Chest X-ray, AP view. Patient: 40 years old, sex F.
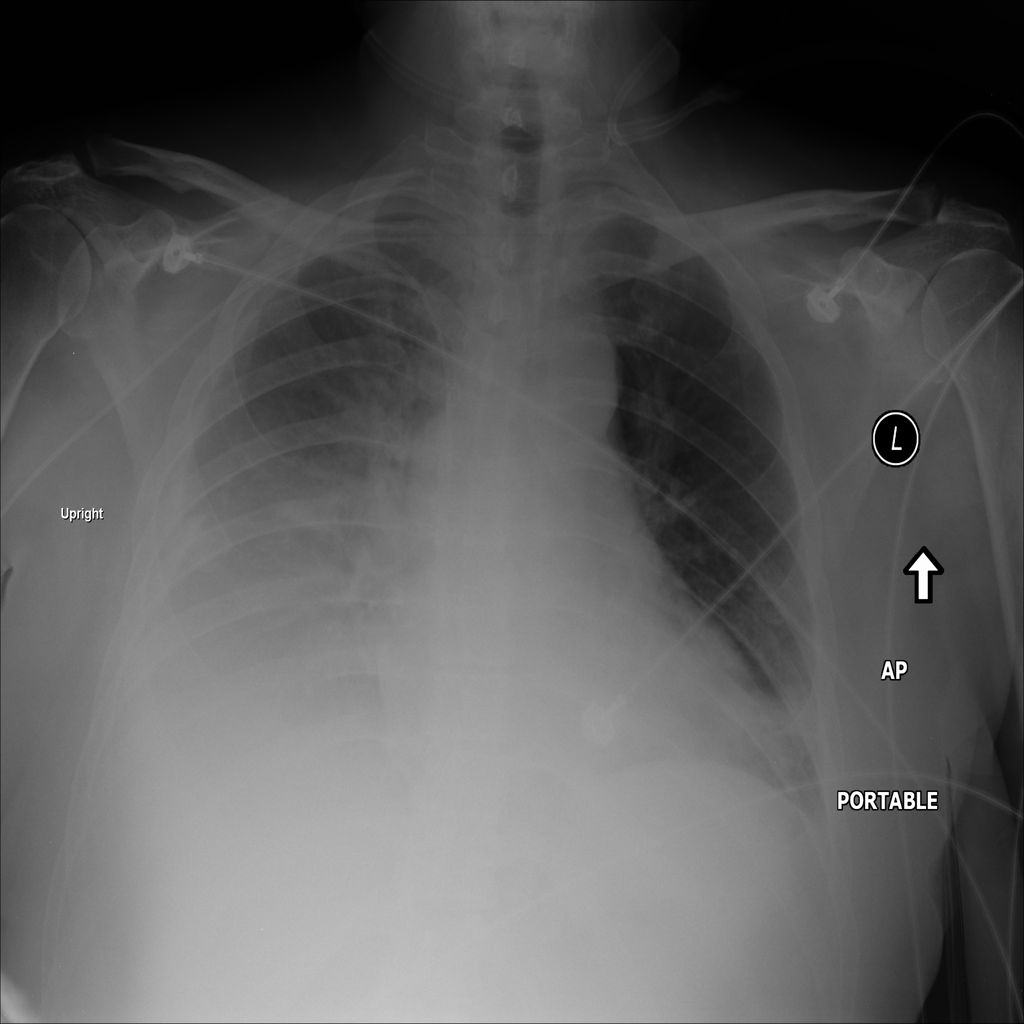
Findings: Atelectasis, Effusion, Infiltration